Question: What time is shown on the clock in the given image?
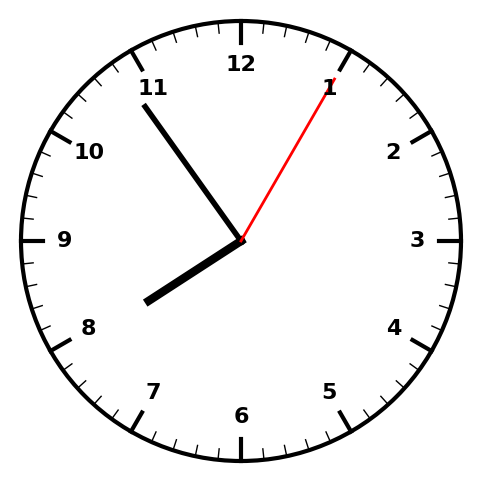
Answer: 07:54:05